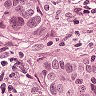
Metastatic tissue present: yes